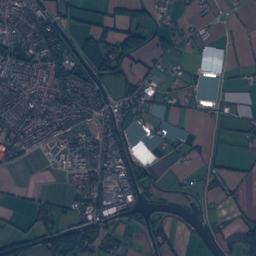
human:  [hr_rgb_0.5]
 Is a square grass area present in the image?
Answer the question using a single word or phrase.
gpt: no

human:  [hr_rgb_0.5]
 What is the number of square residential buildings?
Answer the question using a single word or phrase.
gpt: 7

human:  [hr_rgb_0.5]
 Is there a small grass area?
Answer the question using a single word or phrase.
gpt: yes

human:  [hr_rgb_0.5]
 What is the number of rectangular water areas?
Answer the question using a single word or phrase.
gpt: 23

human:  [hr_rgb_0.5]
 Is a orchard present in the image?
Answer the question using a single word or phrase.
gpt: yes

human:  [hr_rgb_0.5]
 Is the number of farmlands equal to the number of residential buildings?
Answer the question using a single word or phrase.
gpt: no

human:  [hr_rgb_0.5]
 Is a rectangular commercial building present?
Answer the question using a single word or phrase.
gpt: yes

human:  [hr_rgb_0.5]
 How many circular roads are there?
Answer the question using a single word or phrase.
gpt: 0

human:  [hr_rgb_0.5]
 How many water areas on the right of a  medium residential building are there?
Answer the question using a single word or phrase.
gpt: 57

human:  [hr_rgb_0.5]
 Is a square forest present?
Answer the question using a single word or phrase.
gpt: yes

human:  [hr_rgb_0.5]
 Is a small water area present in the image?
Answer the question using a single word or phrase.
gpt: yes

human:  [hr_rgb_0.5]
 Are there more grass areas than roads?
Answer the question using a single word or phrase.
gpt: no

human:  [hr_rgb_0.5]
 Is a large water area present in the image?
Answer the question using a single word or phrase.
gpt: yes

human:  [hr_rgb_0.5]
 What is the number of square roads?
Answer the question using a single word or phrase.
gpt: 0

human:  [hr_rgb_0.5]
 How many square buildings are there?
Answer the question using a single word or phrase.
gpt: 8

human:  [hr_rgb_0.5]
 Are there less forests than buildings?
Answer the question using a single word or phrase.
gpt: yes

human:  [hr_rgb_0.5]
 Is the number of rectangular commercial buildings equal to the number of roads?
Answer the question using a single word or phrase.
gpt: no

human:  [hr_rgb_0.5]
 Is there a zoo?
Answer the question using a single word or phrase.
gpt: yes

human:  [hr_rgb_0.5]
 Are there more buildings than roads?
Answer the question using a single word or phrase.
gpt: yes

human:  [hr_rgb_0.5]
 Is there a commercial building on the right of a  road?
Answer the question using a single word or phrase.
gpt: yes

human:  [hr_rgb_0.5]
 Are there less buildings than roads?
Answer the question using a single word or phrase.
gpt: no

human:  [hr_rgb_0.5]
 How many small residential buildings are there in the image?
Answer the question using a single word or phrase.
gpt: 3829

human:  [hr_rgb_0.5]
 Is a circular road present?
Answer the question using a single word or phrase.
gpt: no

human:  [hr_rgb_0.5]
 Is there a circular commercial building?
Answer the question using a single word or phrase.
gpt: no

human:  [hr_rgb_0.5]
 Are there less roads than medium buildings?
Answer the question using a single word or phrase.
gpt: no

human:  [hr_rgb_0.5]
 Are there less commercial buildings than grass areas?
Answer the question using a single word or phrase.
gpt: yes

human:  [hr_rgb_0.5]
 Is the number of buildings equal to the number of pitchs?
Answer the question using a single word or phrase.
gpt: no

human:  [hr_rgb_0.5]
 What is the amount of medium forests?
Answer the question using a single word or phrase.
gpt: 40

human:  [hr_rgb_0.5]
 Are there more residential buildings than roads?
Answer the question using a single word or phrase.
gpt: yes

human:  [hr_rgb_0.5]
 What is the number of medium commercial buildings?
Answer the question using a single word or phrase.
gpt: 15

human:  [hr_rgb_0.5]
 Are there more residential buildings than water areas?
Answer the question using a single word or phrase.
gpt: yes

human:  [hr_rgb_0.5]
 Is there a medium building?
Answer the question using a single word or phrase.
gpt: yes

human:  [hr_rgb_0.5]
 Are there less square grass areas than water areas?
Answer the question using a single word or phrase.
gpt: yes

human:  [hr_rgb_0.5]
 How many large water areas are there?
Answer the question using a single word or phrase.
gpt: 21

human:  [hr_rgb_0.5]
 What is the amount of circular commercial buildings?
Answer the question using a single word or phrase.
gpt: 0

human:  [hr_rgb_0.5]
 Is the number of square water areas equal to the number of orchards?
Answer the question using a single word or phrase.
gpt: no